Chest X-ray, PA view. Patient: 56 years old, sex F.
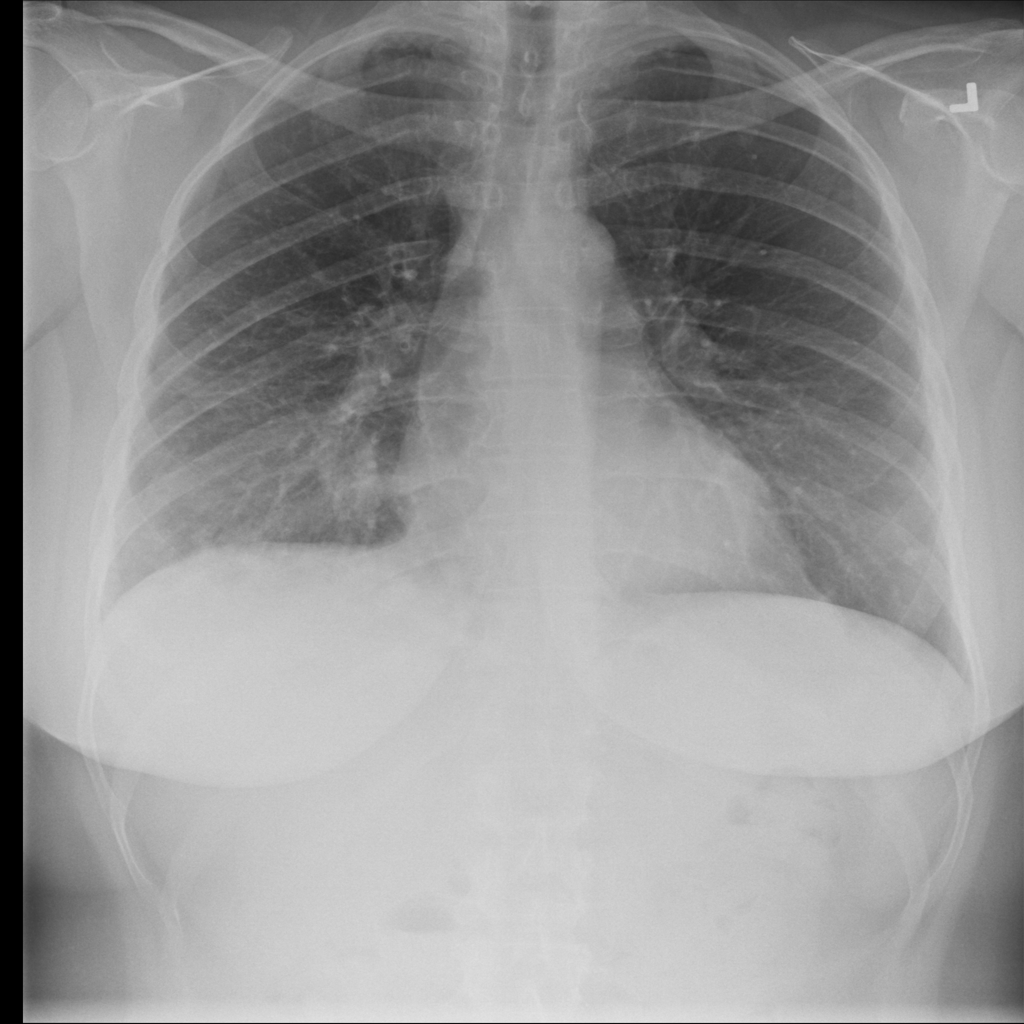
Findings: Nodule